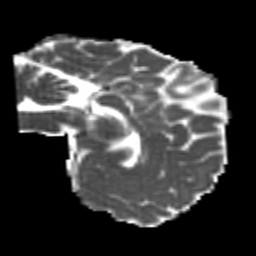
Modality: MD
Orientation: sagittal
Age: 23
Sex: male
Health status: healthy
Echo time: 0.074 s